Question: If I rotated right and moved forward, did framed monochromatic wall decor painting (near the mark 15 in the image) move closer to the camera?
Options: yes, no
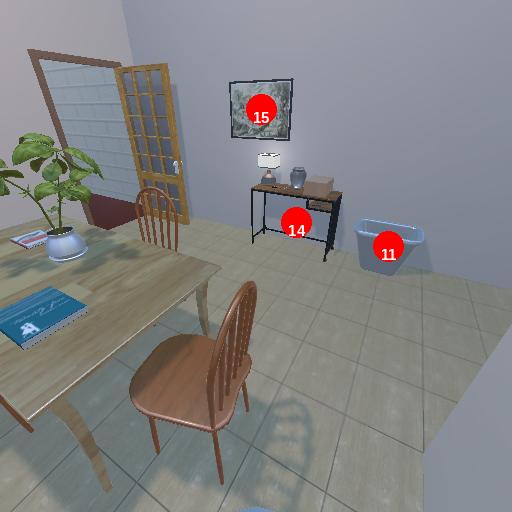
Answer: yes